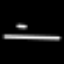
Label: line